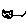
Label: cat